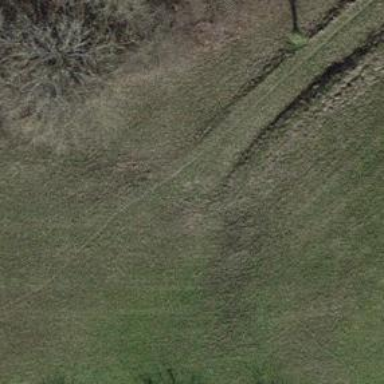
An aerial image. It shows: Track with very rough surface.